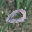
Label: 0